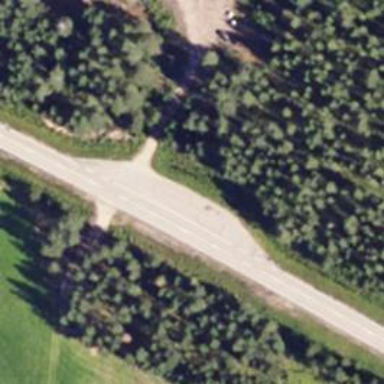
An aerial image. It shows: Primary road with asphalt surface.